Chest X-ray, AP view. Patient: 56 years old, sex F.
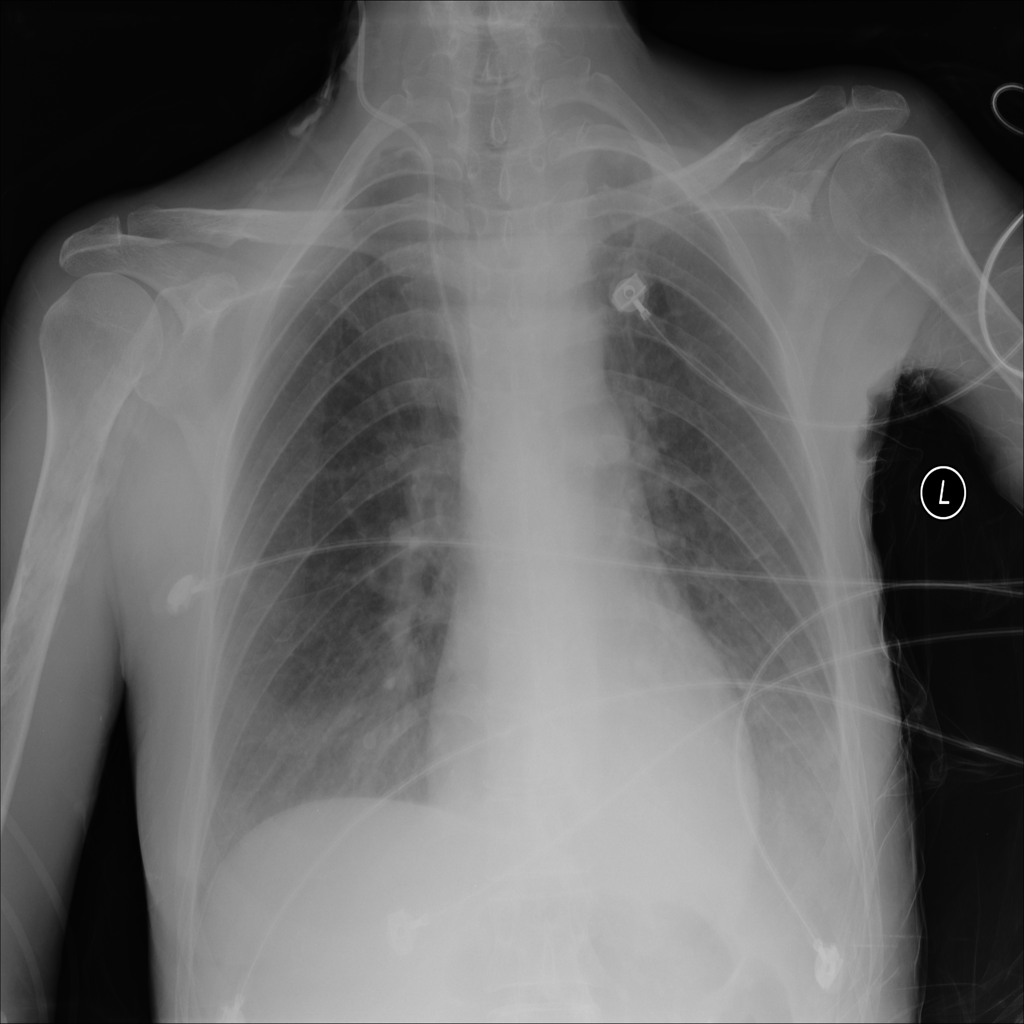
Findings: Effusion, Pleural_Thickening